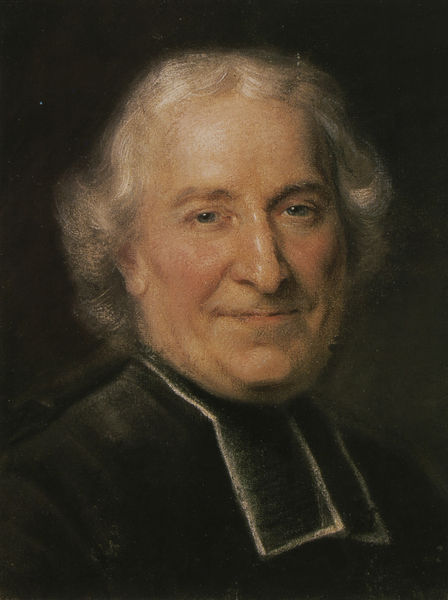
Titel: L'Abbé Claude-Charles Deschamps
Künstler: Maurice Quentin de La Tour
Standort: Paris
Institution: Musée du Louvre
Schlagwörter: blau, dunkel, gemälde, gott, haut, kopf, mann, schatten, weiß, braun, frisur, grau, haar, hell, hintergrund, licht, mund, nase, ohr, orange, schwarz, stirn, blick, rot, malerei, schleife, alt, anzug, jacke, augen, barock, falten, gesicht, inkarnat, kleidung, kragen, lang, bildnis, hals, herr, portrait, porträt, öl, kirche, geistlicher, haare, mantel, augenbrauen, brustbild, en face, england, frontal, kinn, lippen, locke, locken, ohren, scheitel, schultern, lächeln, wangen, alter mann, rand, grübchen, glanz, glänzen, deutsch, lächelnd, ohrläppchen, freude, fleisch, alter, hakennase, heiter, rosig, talar, prediger, pelzkragen, halbportrait, pfarrer, rasiert, doppelkinn, halbporträt, gelassen, klerus, pastor, priester, blauäugig, fröhlich, pelzstola, freundlich, gütig, ornat, historisch, pastel, bäffchen, evangelisch, verschmitzt, graue haare, weisse haare, bartlos, dunkle kleidung, lachend, vertrauen, kleriker, gesitlicher, theologe, maleri, norddeutsch, soutane, beffchen, protestant, weißhaarig, charakternase, seeligkeit, abbé, grauäugig, haar nase, reformer, schulreformer, belustigt, 16.jhd, 17.jhd, zuvertrauen, brsutportrait, schuötern